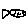
Label: fish